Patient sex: M
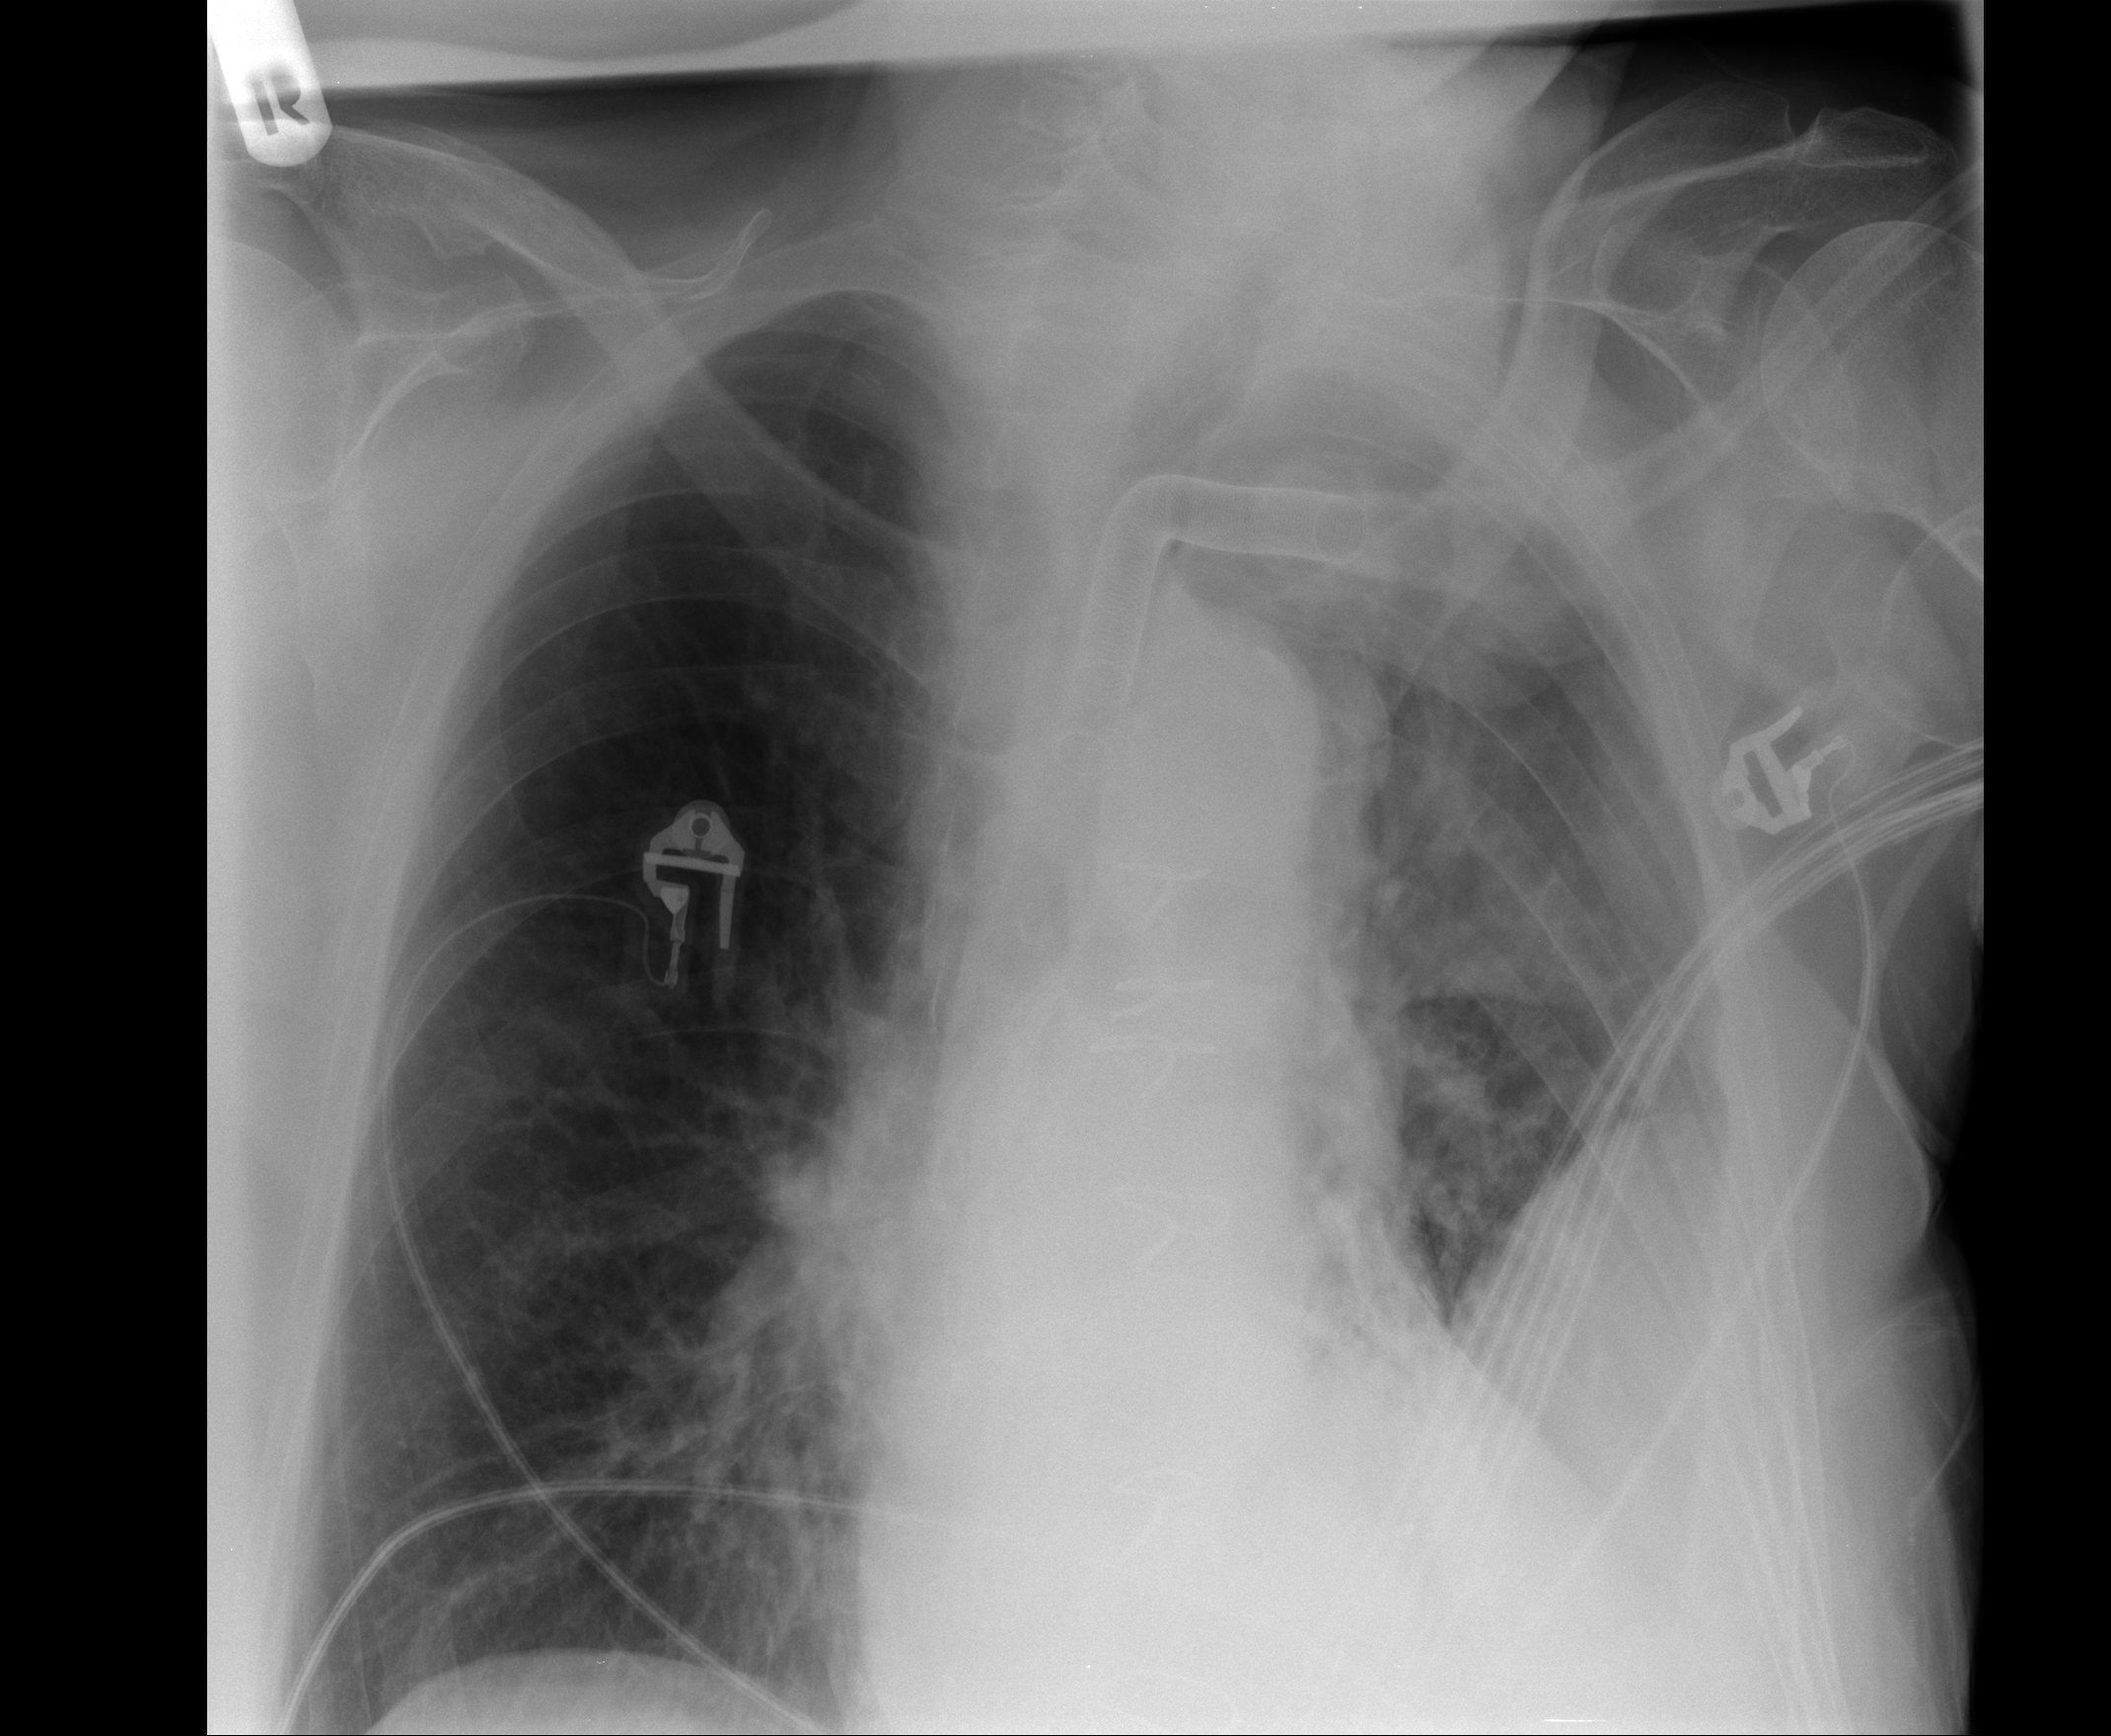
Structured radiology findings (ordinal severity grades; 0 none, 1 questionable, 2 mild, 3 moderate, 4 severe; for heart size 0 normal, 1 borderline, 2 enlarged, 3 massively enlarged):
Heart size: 1
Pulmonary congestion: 0
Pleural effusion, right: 0
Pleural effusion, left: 3
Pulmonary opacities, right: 0
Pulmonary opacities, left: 3
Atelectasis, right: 2
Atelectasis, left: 2